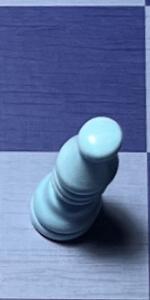
Label: Bishop_White